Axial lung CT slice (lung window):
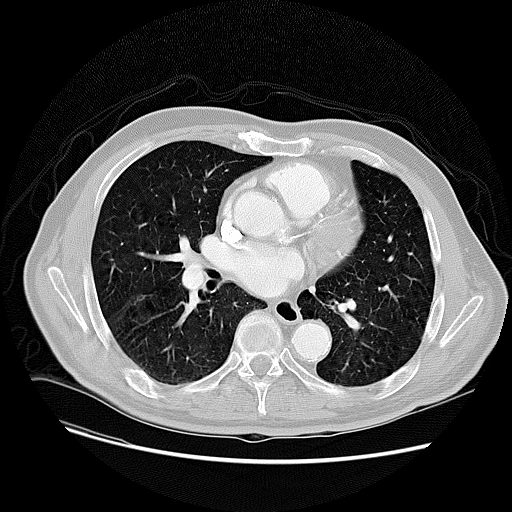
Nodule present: no